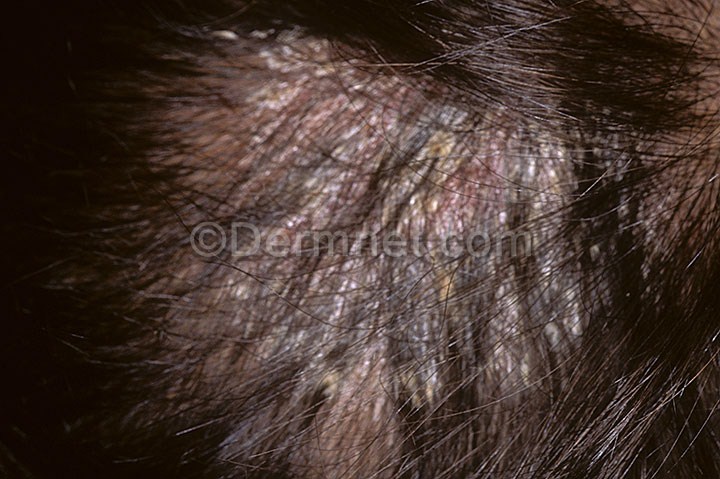
Disease: Psoriasis pictures Lichen Planus and related diseases